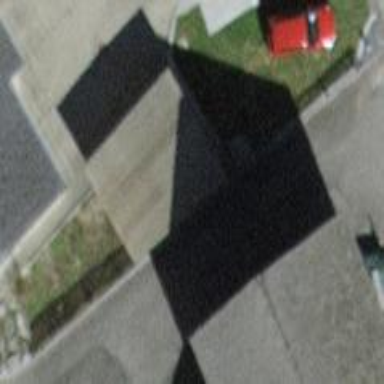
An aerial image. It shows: Garage.